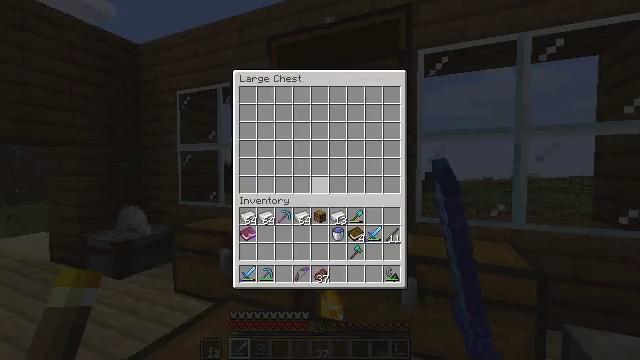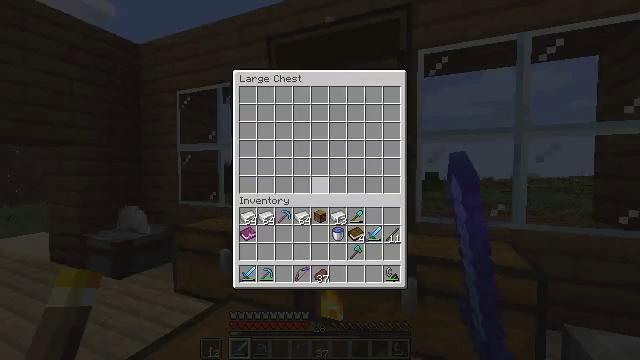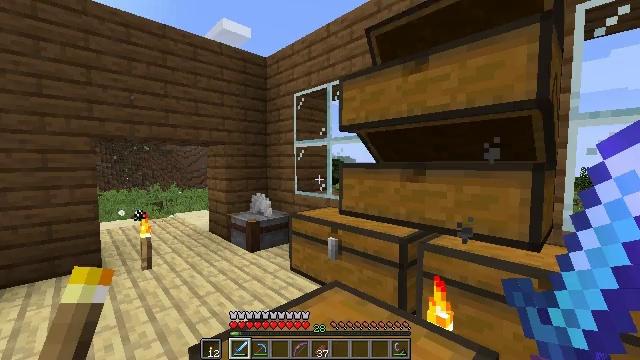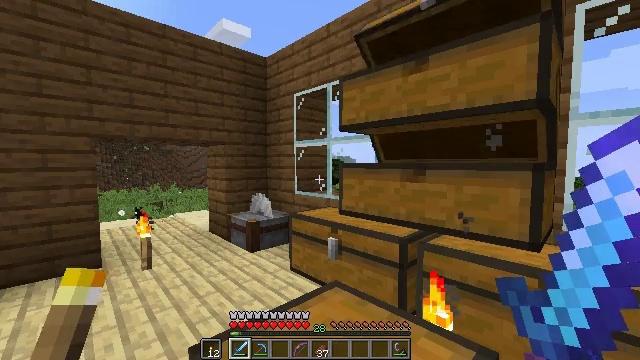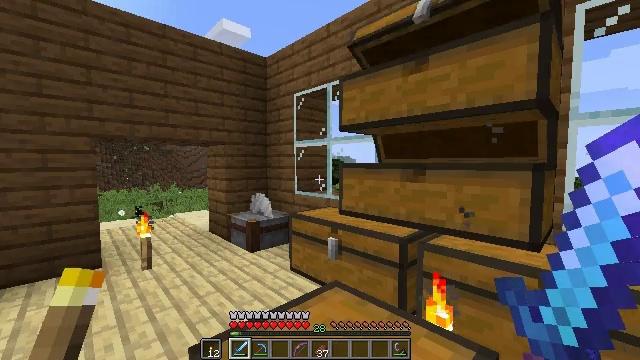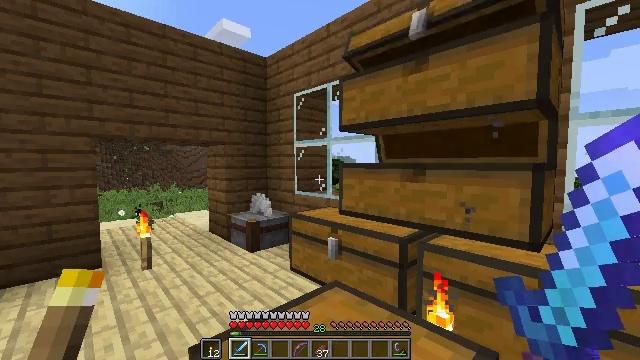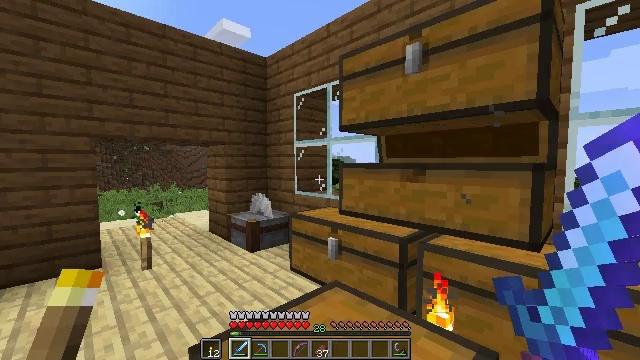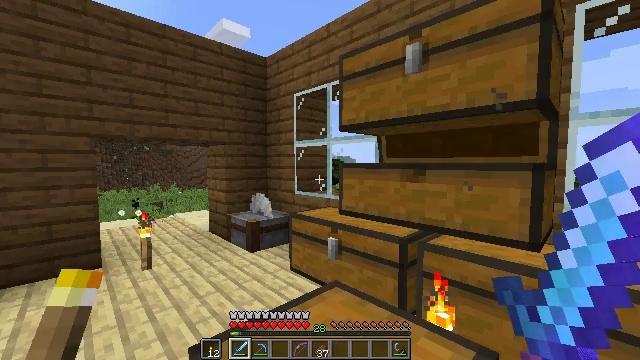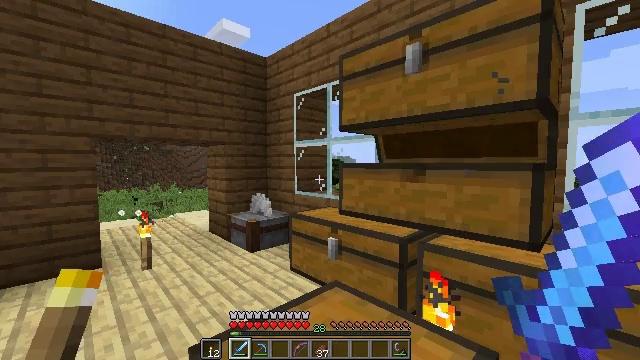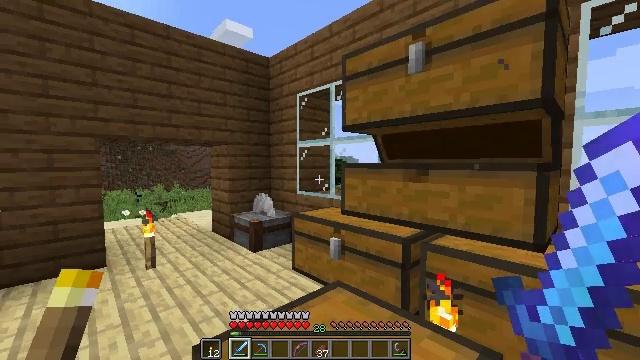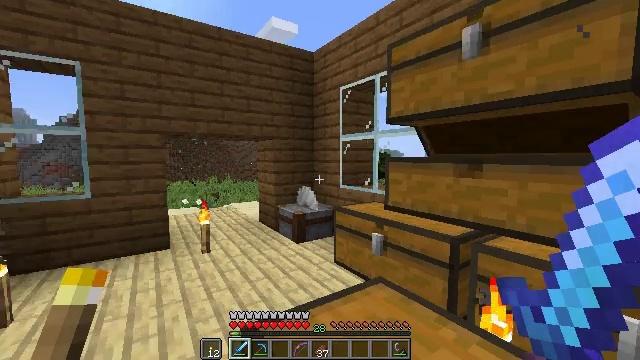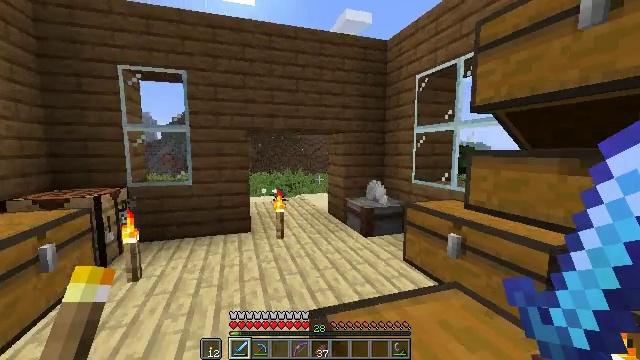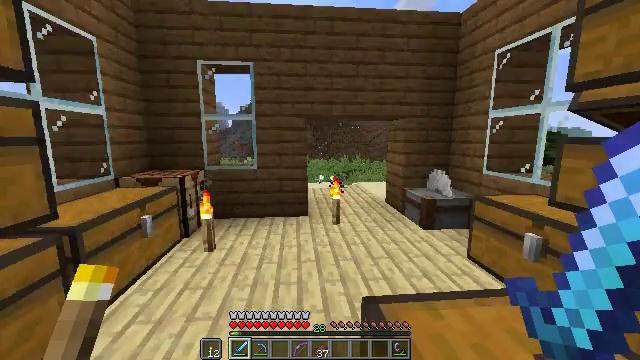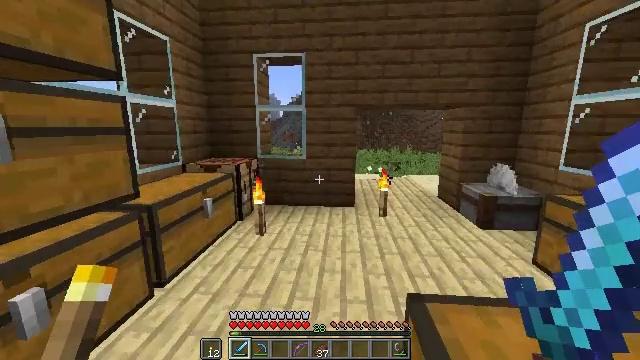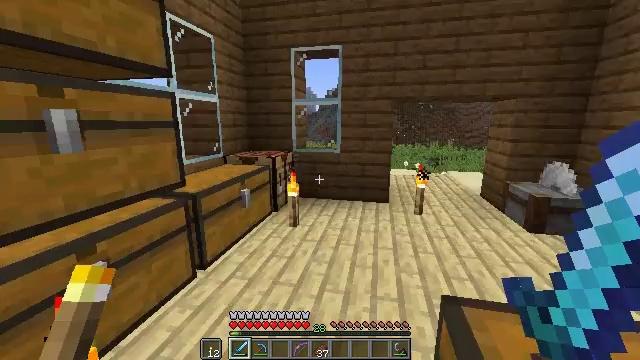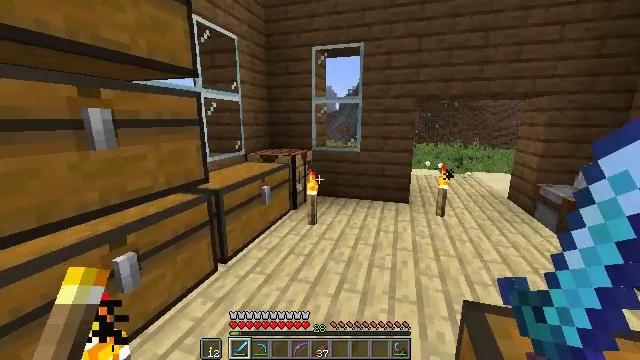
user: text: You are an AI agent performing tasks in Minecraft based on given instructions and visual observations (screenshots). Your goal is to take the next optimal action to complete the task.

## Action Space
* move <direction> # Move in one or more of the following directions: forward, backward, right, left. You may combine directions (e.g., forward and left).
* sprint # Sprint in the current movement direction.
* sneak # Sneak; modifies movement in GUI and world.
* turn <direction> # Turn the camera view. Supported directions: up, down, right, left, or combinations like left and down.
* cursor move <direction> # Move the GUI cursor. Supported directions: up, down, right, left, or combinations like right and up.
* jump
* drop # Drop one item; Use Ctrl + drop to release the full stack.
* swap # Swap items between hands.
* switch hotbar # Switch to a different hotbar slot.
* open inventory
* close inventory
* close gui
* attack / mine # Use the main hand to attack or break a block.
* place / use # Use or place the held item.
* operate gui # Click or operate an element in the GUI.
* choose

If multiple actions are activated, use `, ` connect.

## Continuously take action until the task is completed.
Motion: motion action
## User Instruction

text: Mine a melon block.
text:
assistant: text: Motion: no_op
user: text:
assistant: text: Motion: turn left and down
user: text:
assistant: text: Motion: no_op
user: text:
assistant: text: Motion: no_op
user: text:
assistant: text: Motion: no_op
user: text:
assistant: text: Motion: no_op
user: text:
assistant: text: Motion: no_op
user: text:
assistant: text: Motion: no_op
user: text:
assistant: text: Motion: no_op
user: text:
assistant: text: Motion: turn left and down
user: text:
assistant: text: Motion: turn left and down
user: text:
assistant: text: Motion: turn left and down
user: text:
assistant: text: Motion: turn left and down
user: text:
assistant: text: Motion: turn left and down
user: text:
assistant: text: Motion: turn left
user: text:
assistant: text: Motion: turn left
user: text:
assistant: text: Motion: turn left
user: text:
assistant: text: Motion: move forward, sprint
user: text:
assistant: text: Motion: move forward, sprint
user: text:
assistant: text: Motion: move forward, sprint
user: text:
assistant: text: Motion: move forward, sprint
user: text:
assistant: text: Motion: move forward, sprint, turn right and up
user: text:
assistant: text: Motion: move forward, sprint, turn right and up
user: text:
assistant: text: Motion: move forward, sprint, turn right
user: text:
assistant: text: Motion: move forward, sprint, turn right
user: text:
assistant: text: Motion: move forward, sprint, turn right
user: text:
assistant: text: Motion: move forward, sprint, turn right
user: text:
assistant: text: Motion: move forward, sprint, turn right
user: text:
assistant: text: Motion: move forward, sprint, turn right
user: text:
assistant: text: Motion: move forward, sprint, turn right